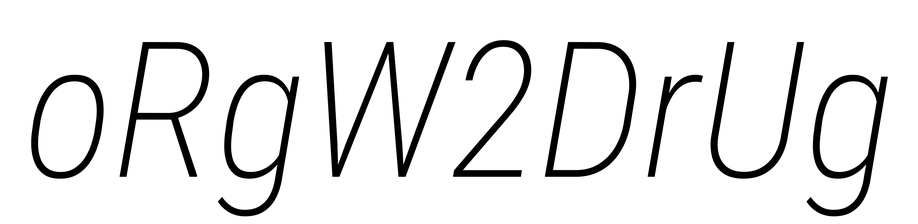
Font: Roboto-Italic_Condensed_ExtraLight_Italic